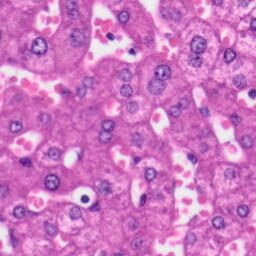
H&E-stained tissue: Liver